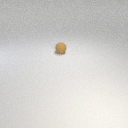
small brown rubber sphere